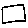
Label: square